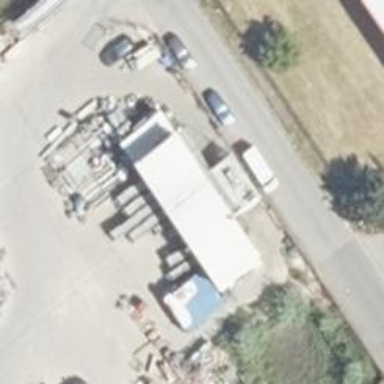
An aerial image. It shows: Commercial building.